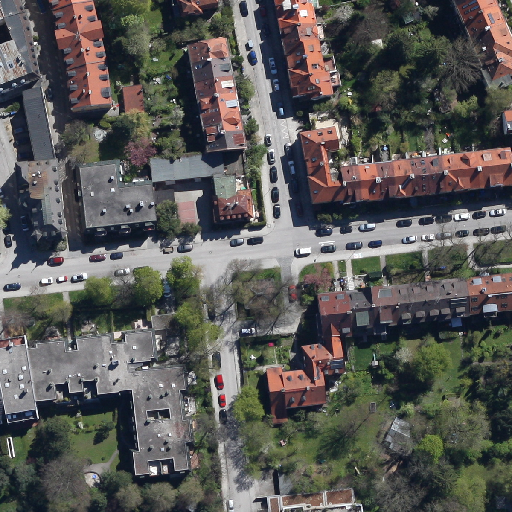
Referring expression: van in the parking area